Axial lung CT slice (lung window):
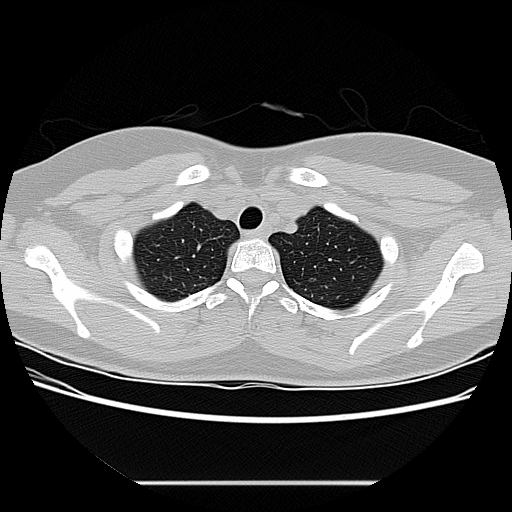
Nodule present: no